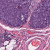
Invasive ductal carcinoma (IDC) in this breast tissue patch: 0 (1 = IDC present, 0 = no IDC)